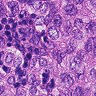
Metastatic tissue present: yes